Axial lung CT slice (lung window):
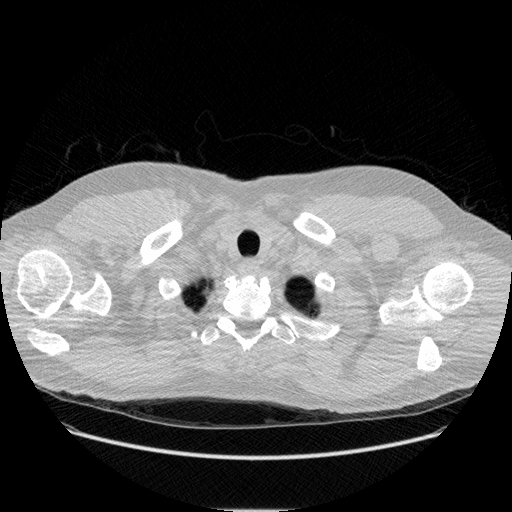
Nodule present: no